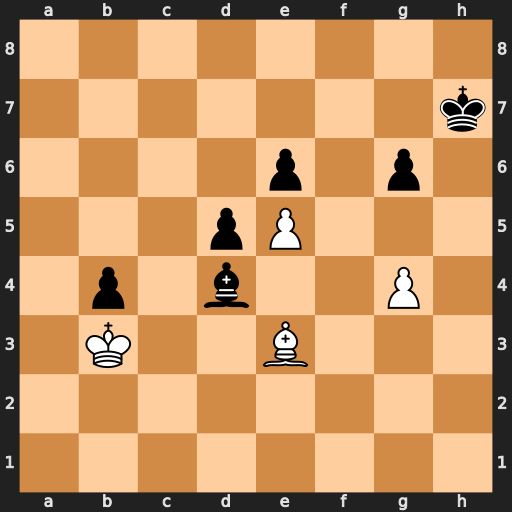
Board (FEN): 8/7k/4p1p1/3pP3/1p1b2P1/1K2B3/8/8
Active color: w
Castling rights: -
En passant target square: -
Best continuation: Bxd4 Kh6 Be3+